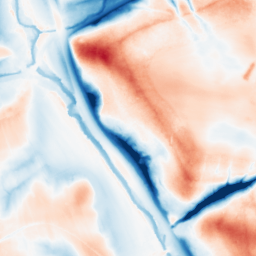
Category: multiscale
Decomposition family: dog_multiscale
Decomposition parameters: sigma_ratio: 2
n_scales: 5
base_sigma: 0.5
Upsampling method: cubic_catmull_rom
Upsampling parameters: scale: 4
Upsampling scale: 4